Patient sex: F
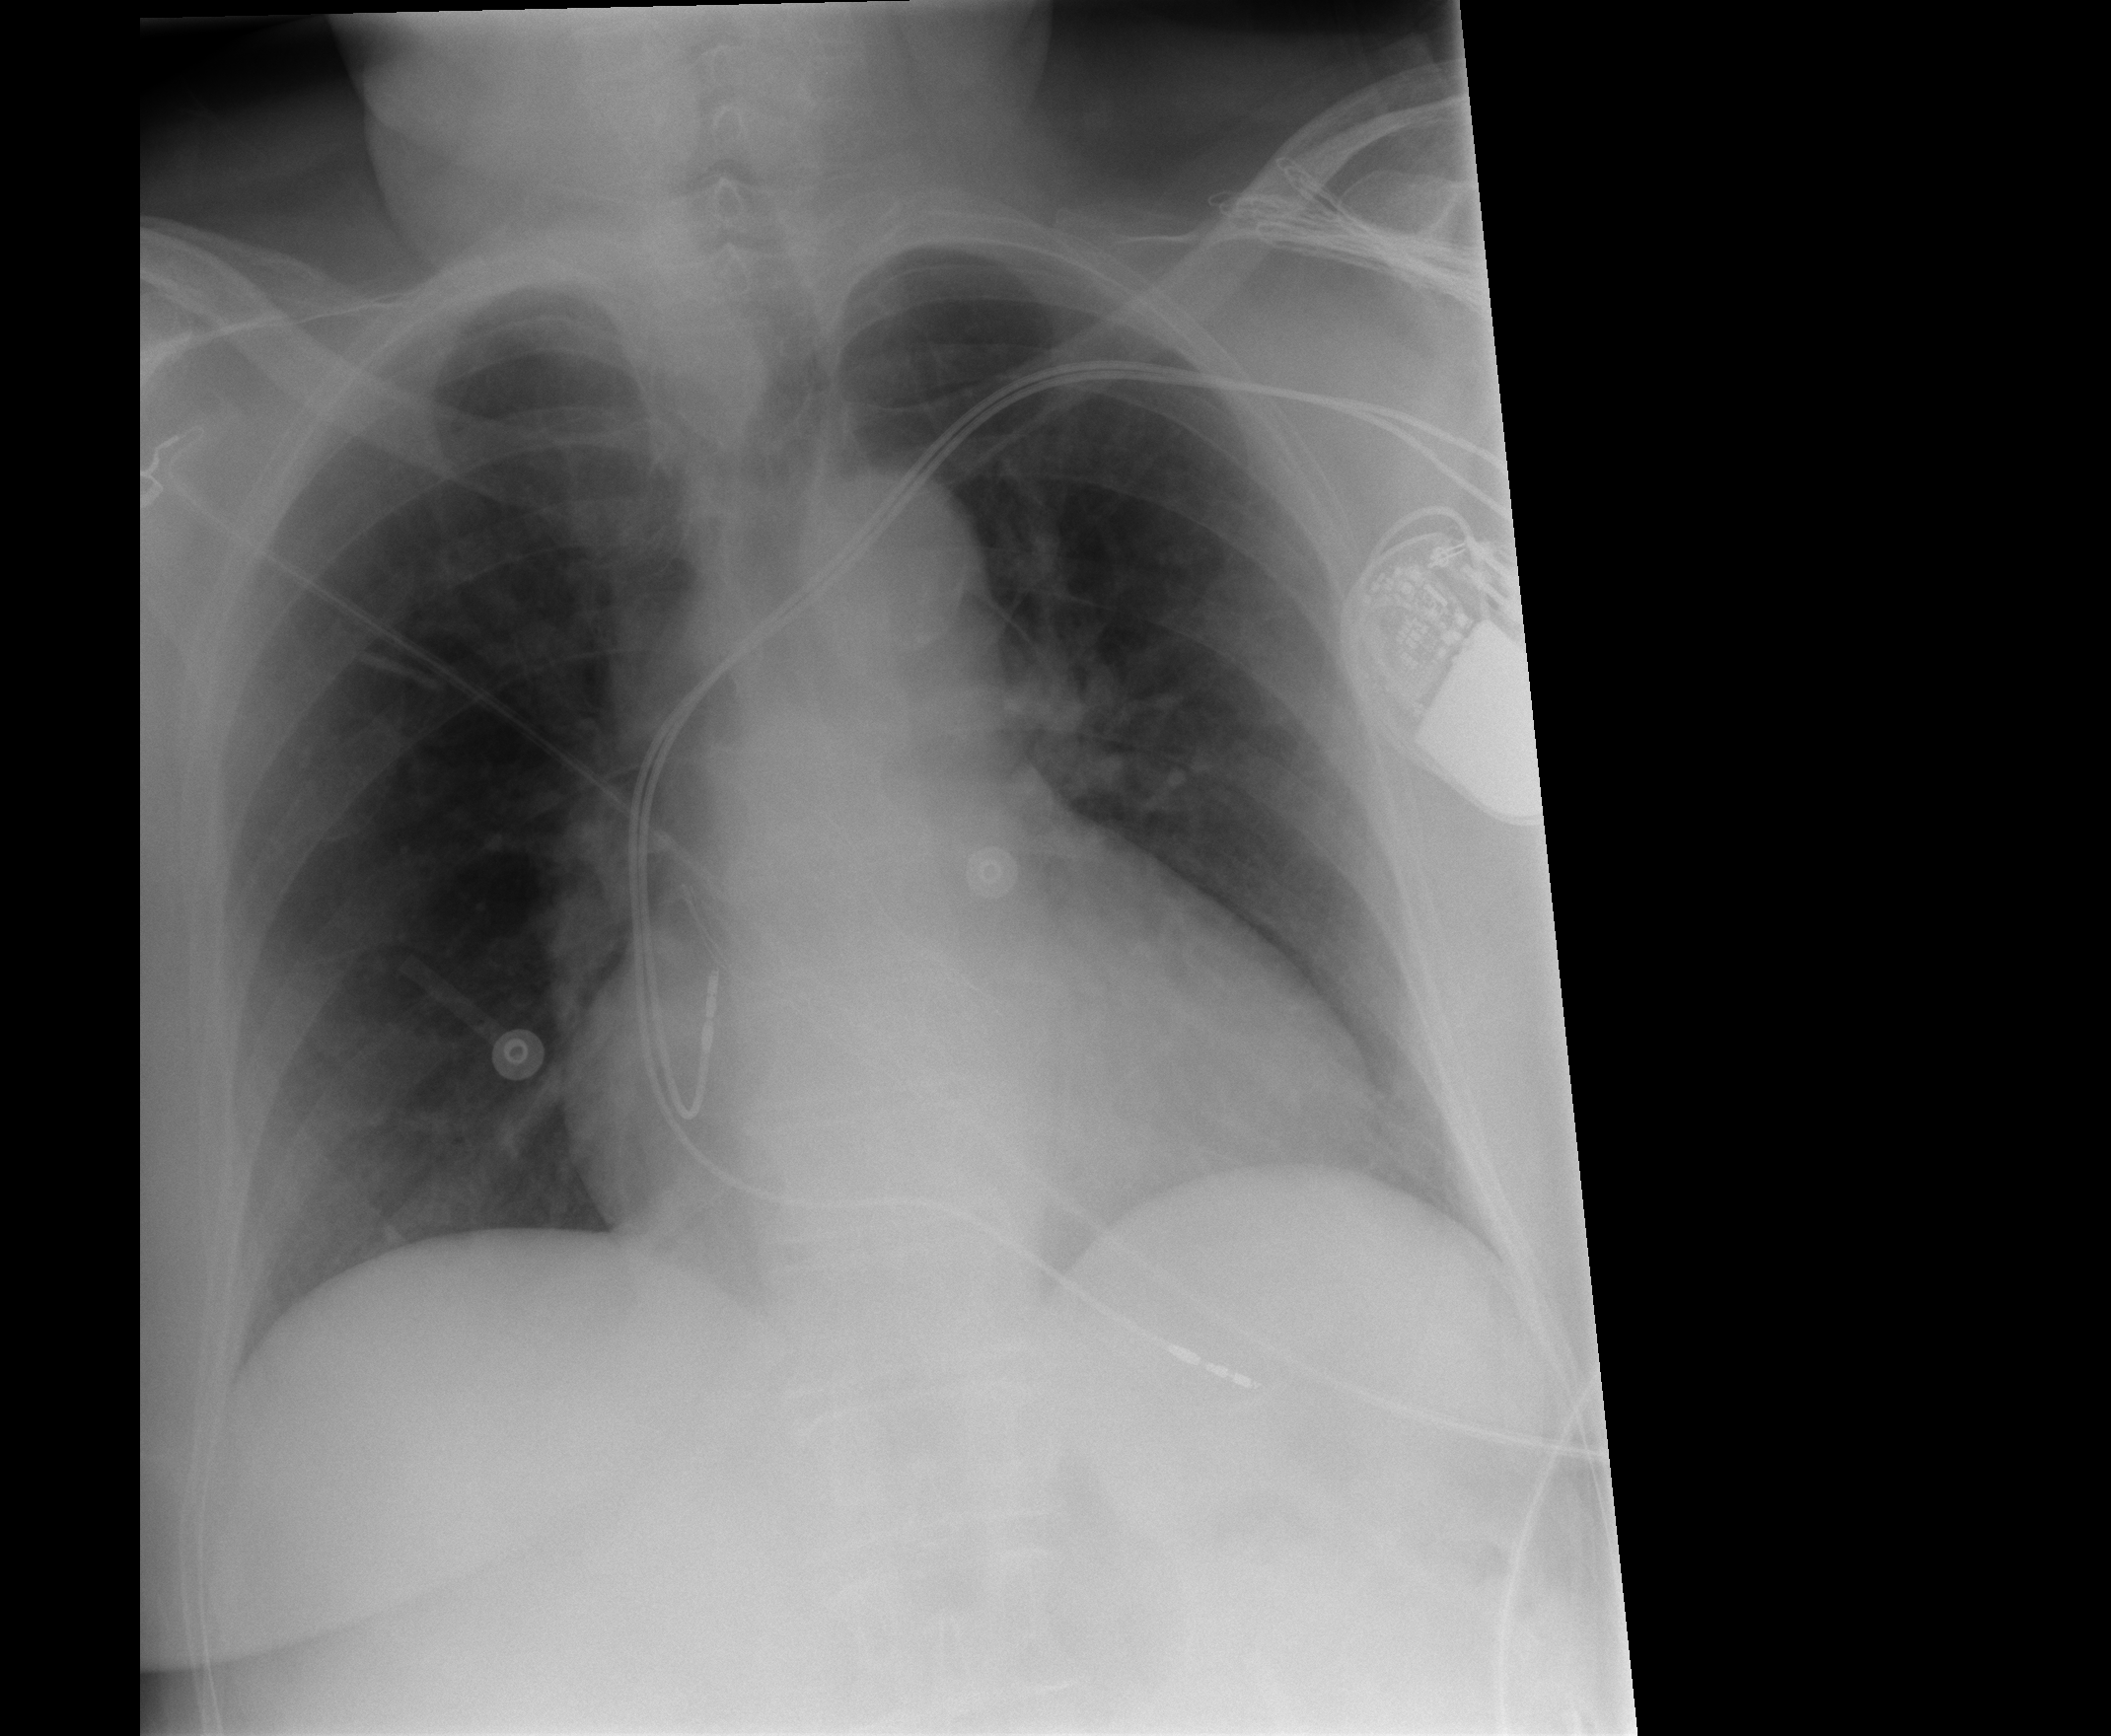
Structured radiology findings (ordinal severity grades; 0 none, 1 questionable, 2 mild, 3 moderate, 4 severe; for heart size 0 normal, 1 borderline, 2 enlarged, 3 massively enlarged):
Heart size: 2
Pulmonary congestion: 2
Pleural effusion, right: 0
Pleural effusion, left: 0
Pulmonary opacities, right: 0
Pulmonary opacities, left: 0
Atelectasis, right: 0
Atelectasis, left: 0